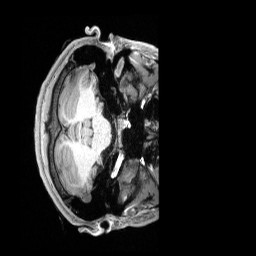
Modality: T1w
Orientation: axial
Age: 19
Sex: male
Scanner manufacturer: siemens
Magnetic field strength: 3 T
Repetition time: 2.3 s
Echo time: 0.00228 s